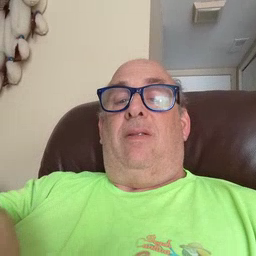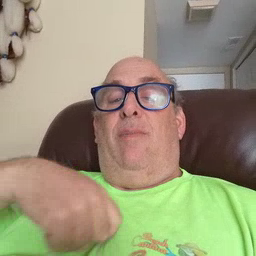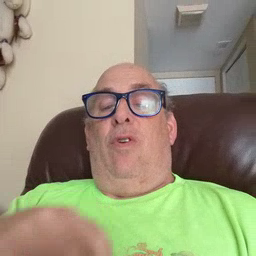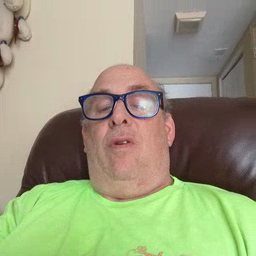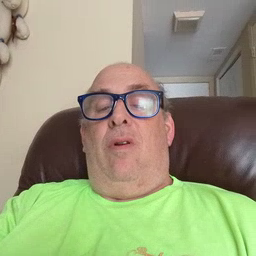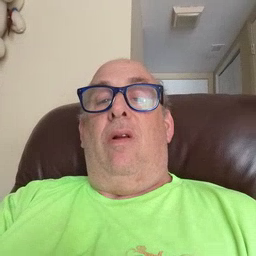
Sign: zipper